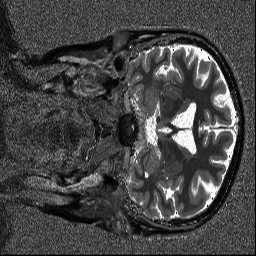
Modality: T1map
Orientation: coronal
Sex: female